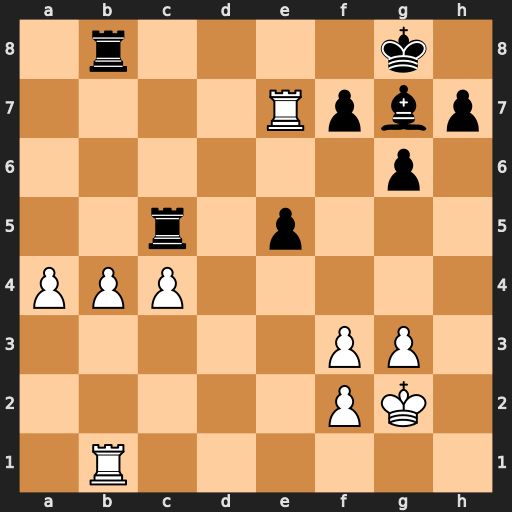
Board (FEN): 1r4k1/4Rpbp/6p1/2r1p3/PPP5/5PP1/5PK1/1R6
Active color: w
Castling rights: -
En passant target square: -
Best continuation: bxc5 Rxb1 Re8+ Bf8 c6 Rc1 c7